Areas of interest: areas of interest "Sport and cultural"
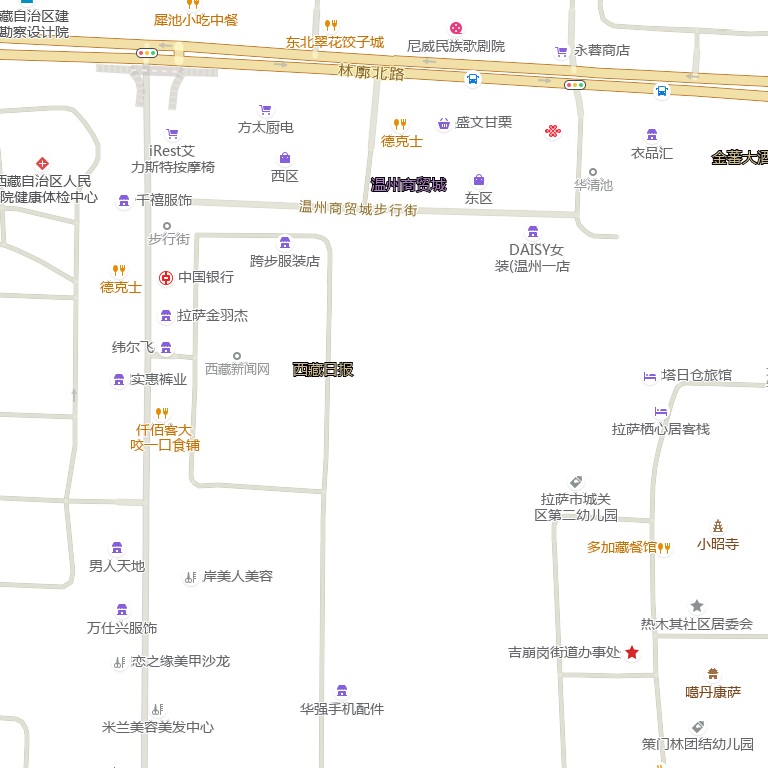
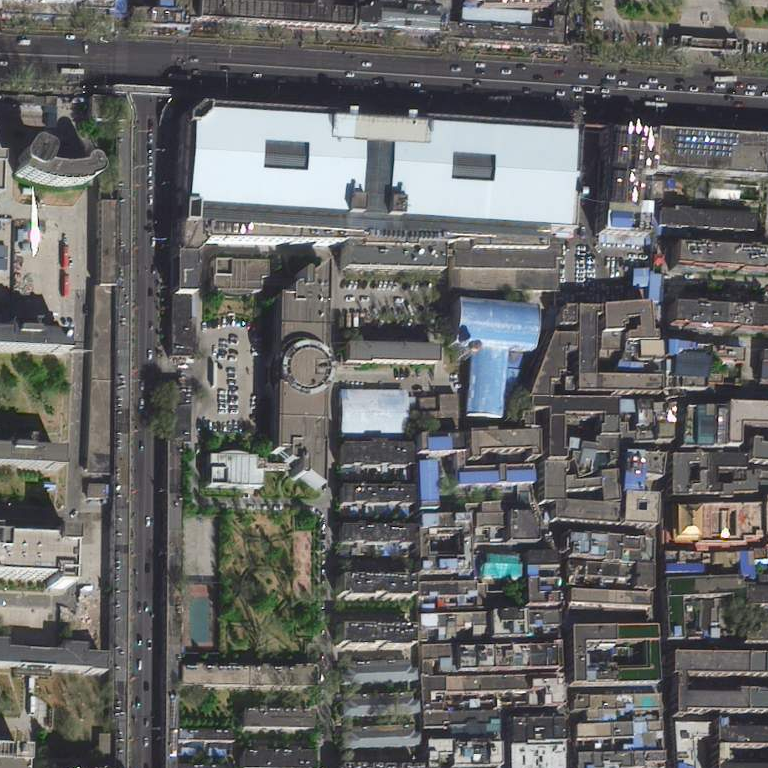